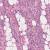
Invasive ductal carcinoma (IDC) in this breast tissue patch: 1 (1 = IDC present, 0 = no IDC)